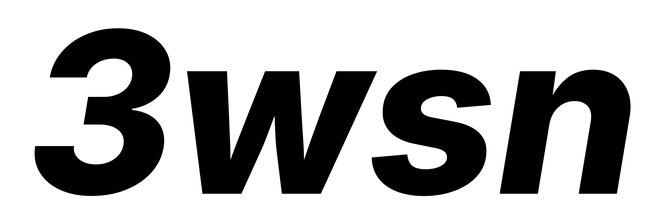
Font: Inter-Italic_ExtraBold_Italic